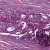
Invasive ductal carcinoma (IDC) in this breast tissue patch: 1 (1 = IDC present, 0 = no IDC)